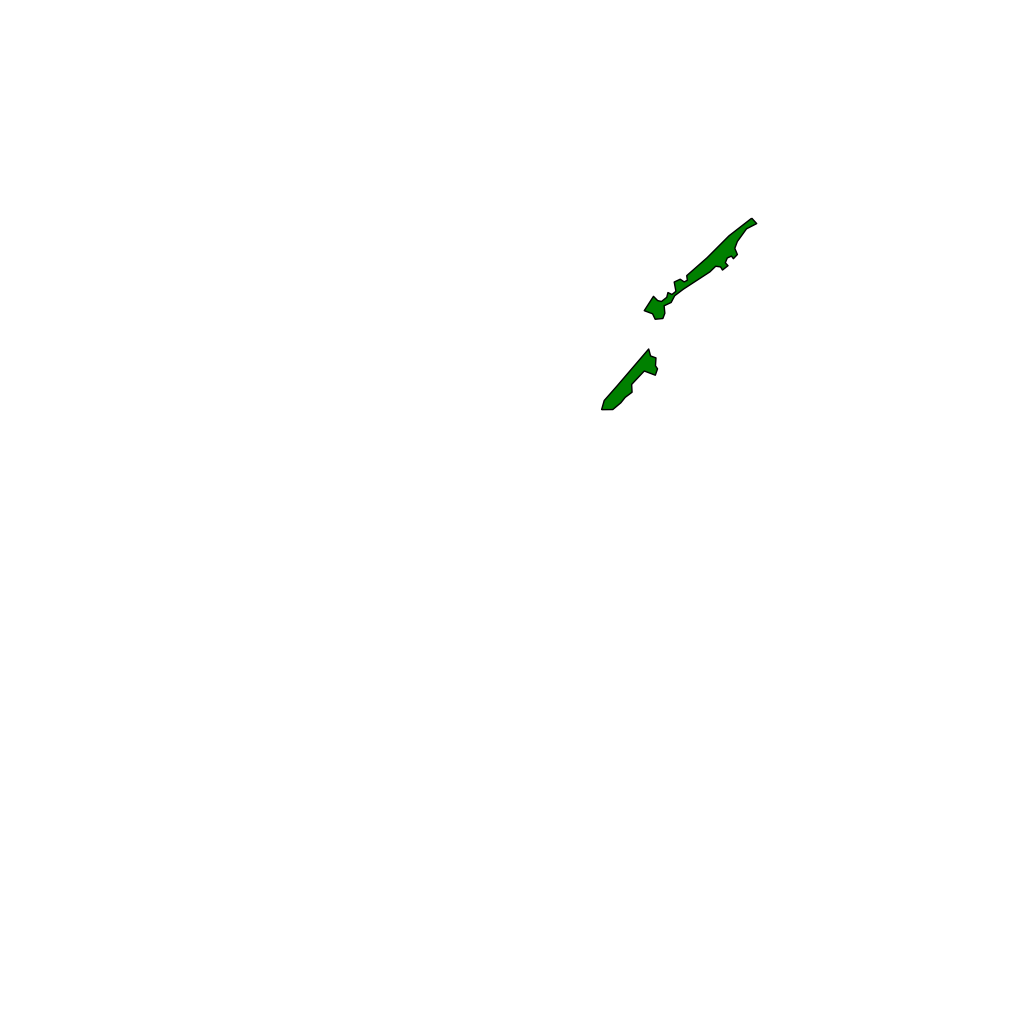
Tags: overhead vector_map, density_5, Park, 1.0 km²